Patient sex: M
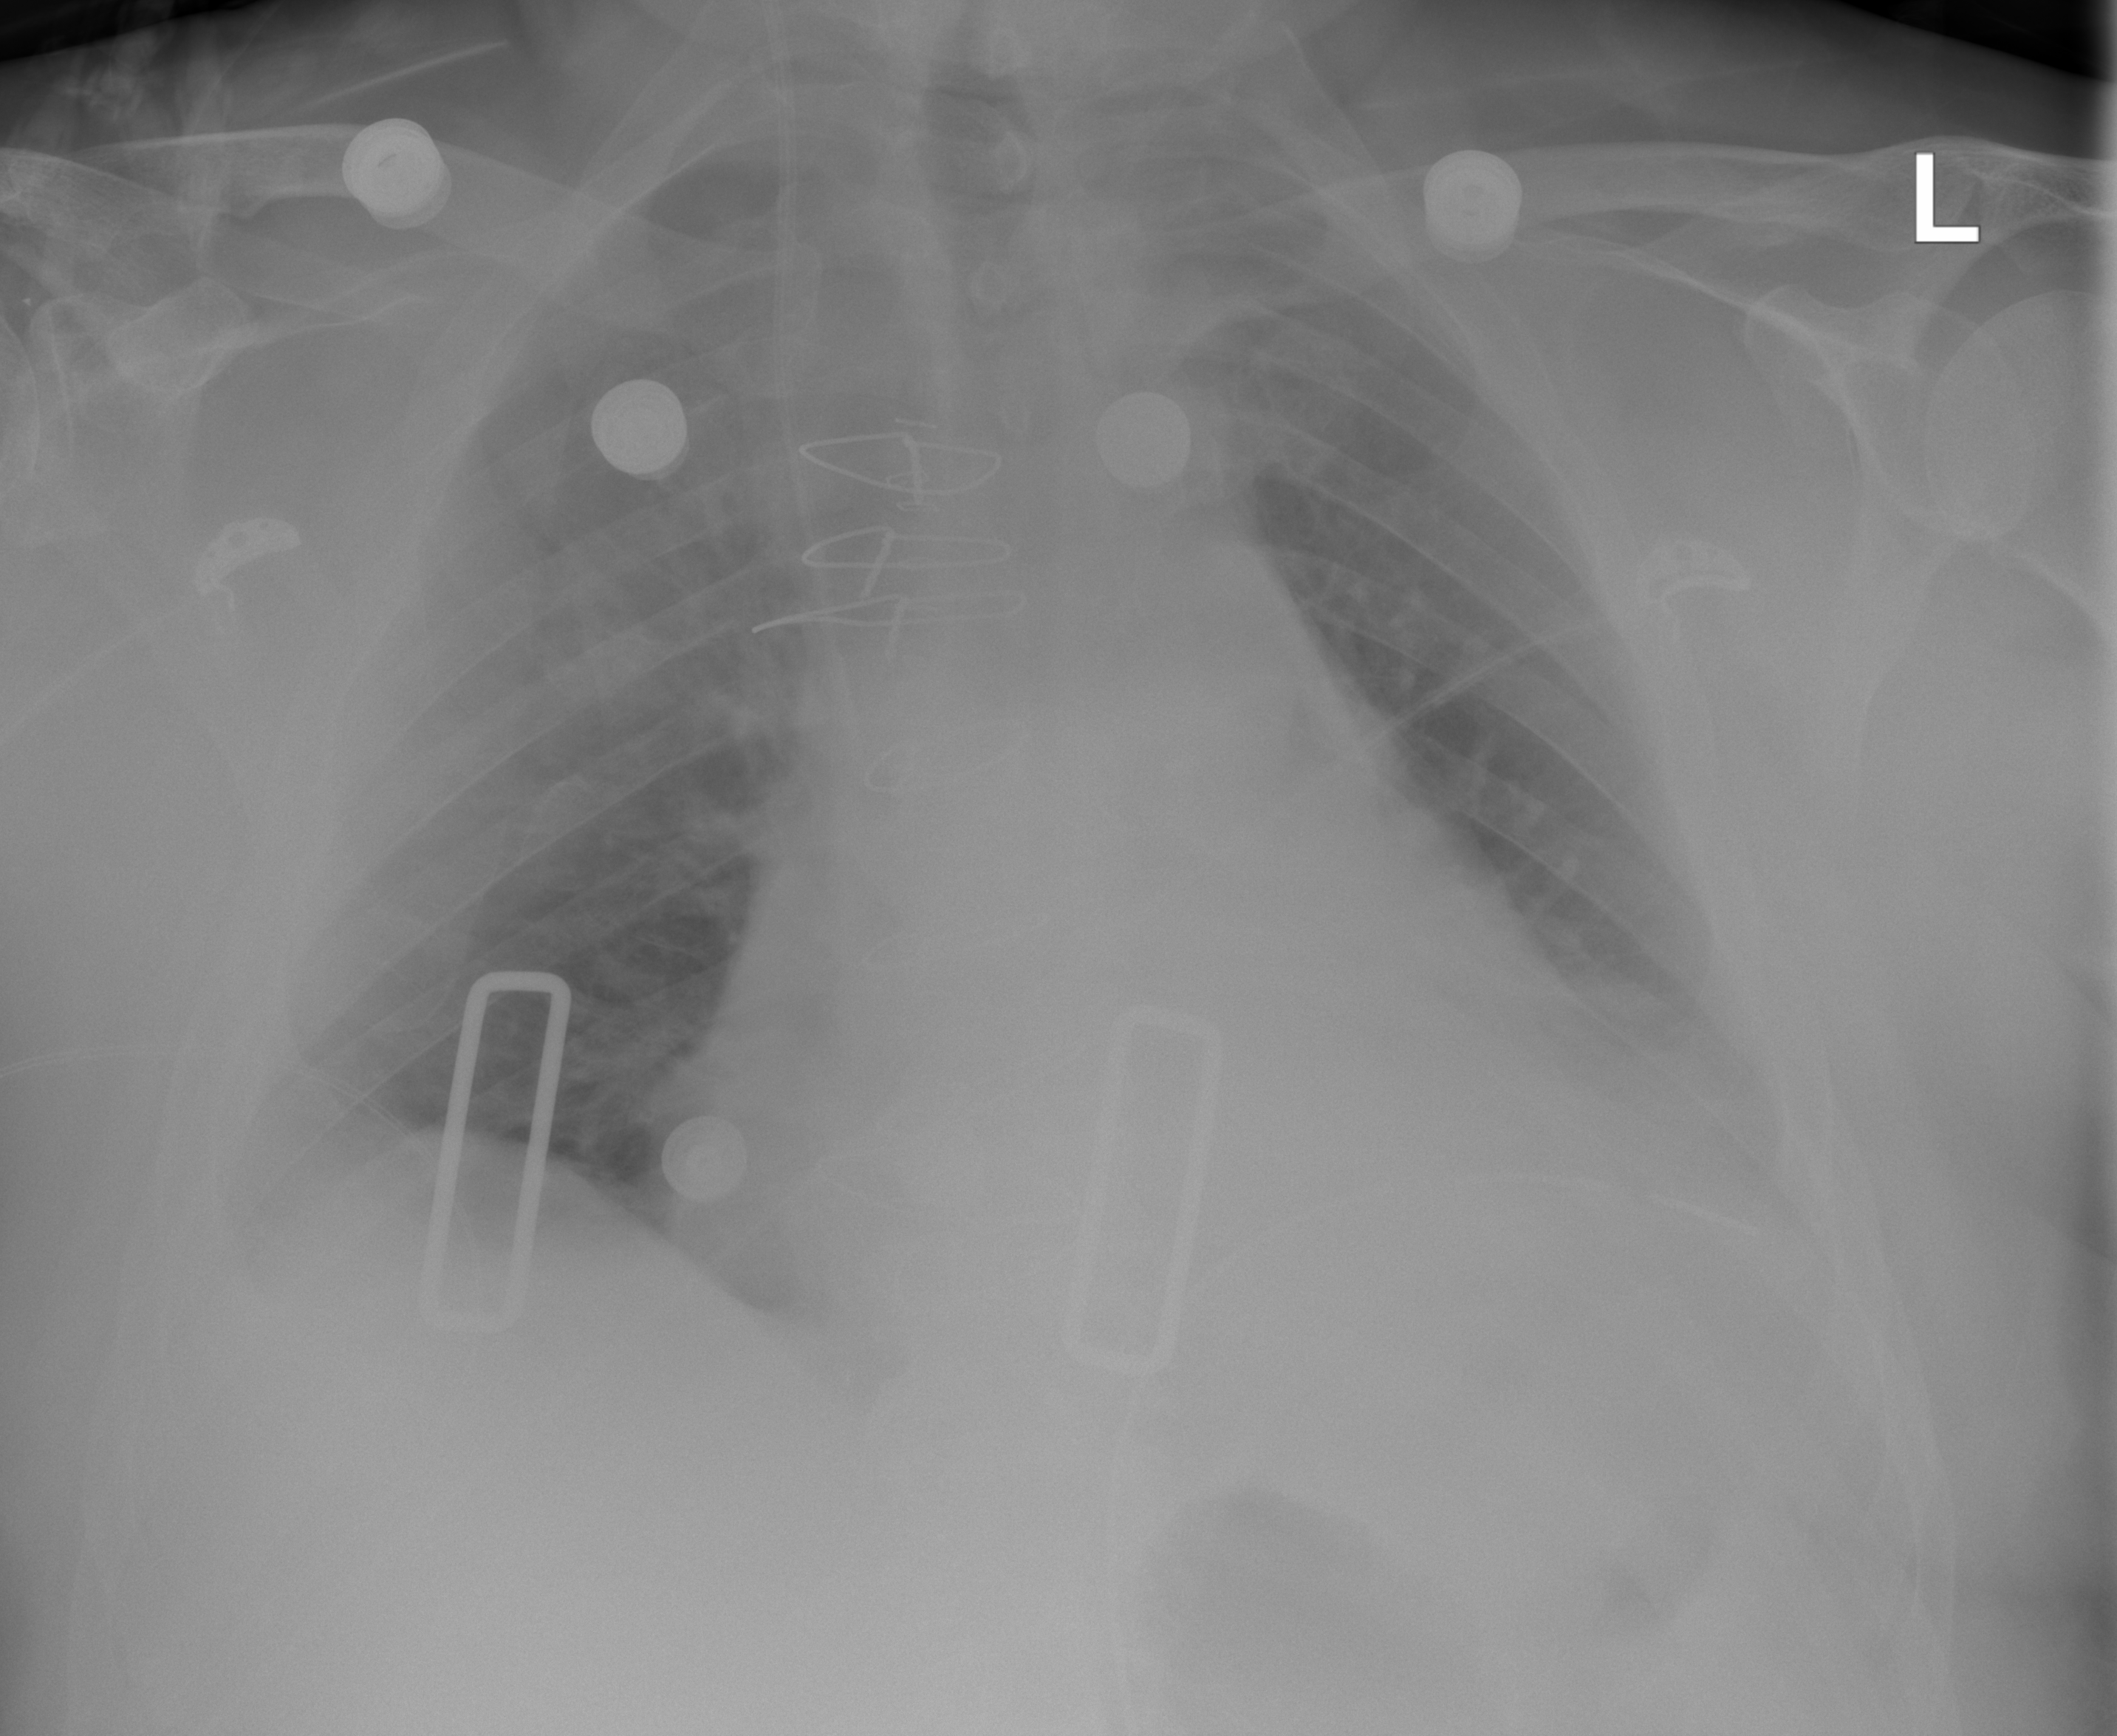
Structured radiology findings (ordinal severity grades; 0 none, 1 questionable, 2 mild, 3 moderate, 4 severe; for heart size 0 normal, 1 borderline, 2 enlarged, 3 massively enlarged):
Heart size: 2
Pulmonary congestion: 0
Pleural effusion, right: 2
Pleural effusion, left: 2
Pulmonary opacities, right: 1
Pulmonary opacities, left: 0
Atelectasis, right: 2
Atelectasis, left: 2